Question: I have a submit button (form) hovering over an image thumbnail which allows the user to delete the image as seen below

The thumbnail (img element) also has an onclick event which triggers a popup displaying the image in full size. Unfortunately, when I click the 'x' button (submit the form), the onclick event for the thumbnail image below also gets triggered so that the user is shown a popup before the page is redirected. How can I prevent this?
The css for the button is as so:
'''
.delete_image_button
{
position: absolute;
top: 0px;
right: 0px;
z-index: 1;
}
'''
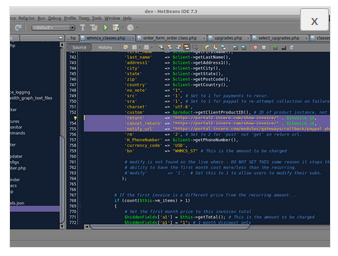
Answer: You can use jQuery <URL> function , it prevents events from bubling